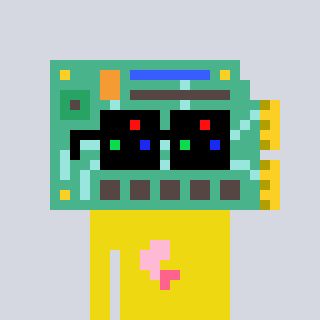
a pixel art character with square black sunglasses, a chipboard-shaped head and a yellow-colored body on a cool background